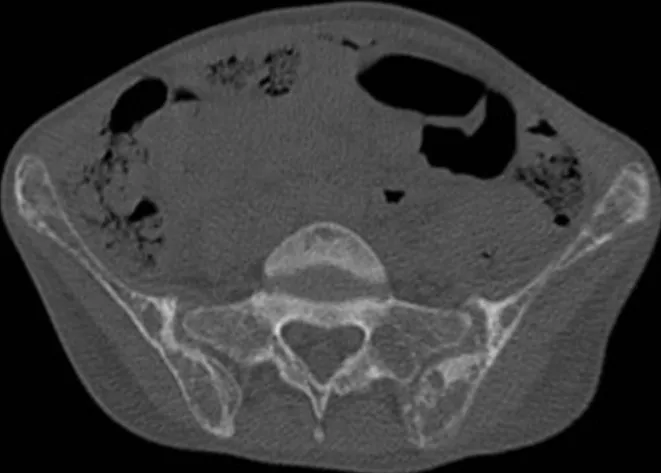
pelvic osteolytic lesions.
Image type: radiology (ct)